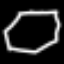
Label: octagon